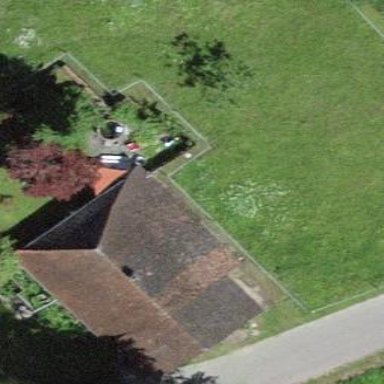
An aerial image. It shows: Farm building.